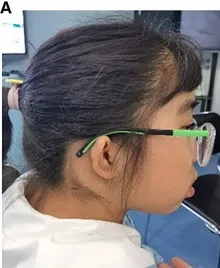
Proband aged 13 years and 6 months.
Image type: medical_photograph (oral_photograph)